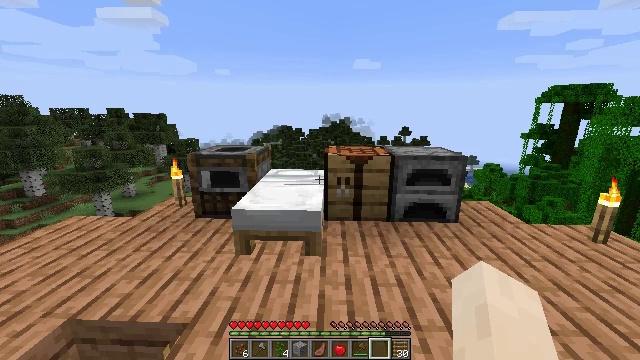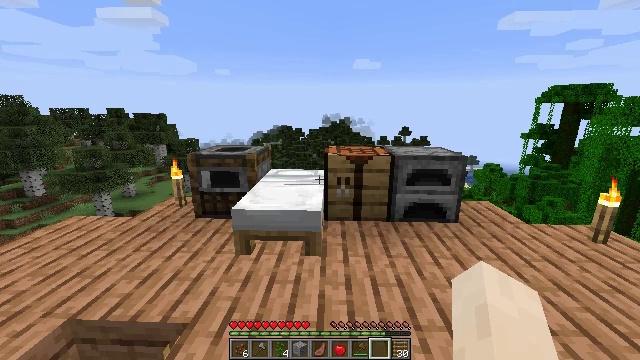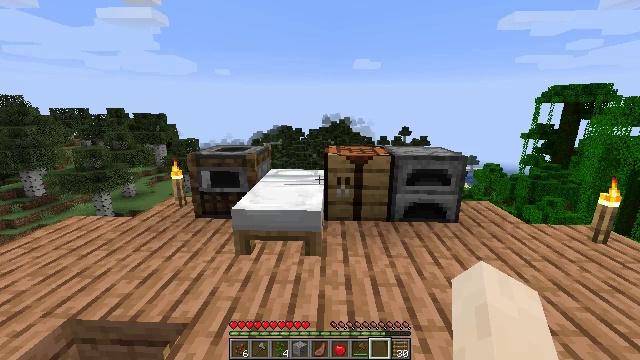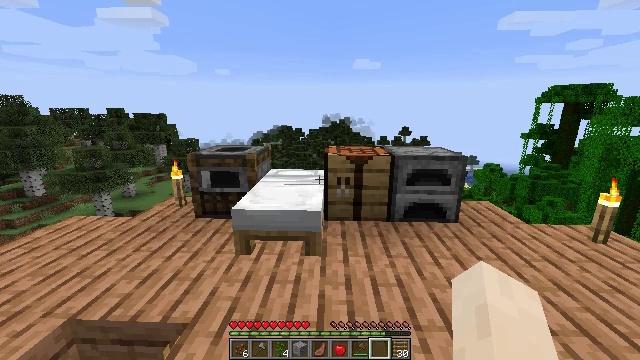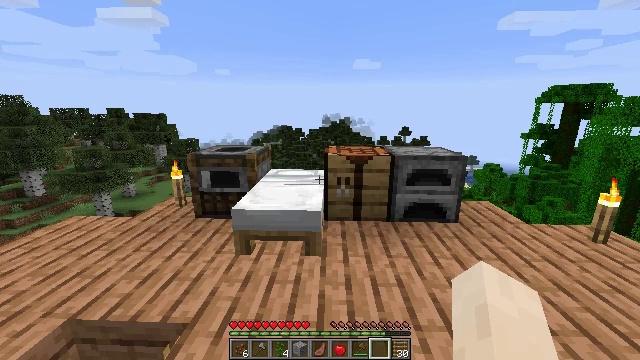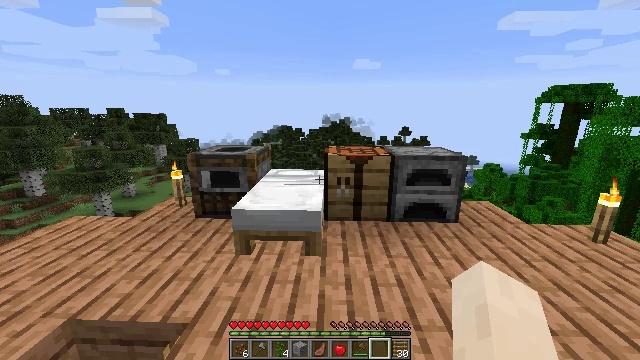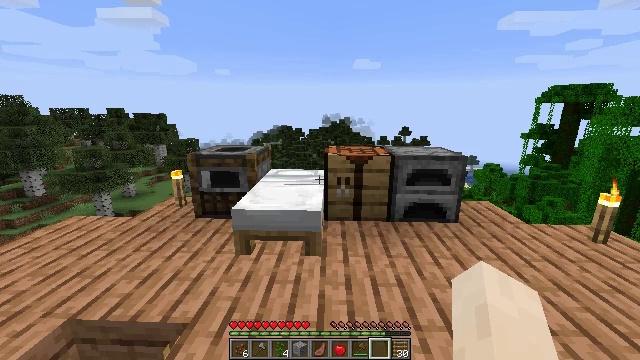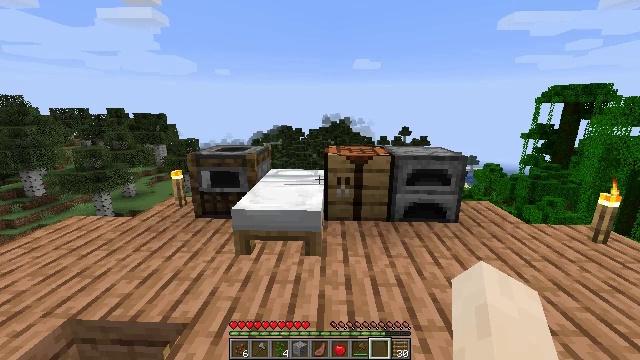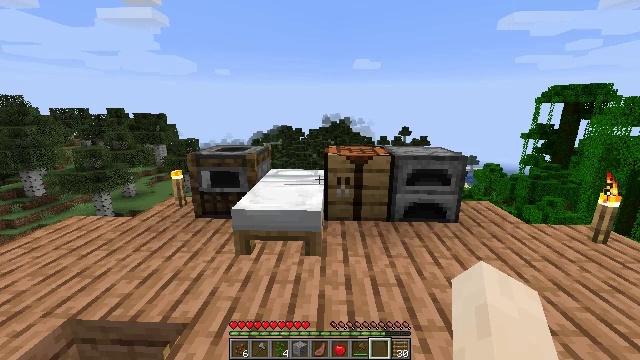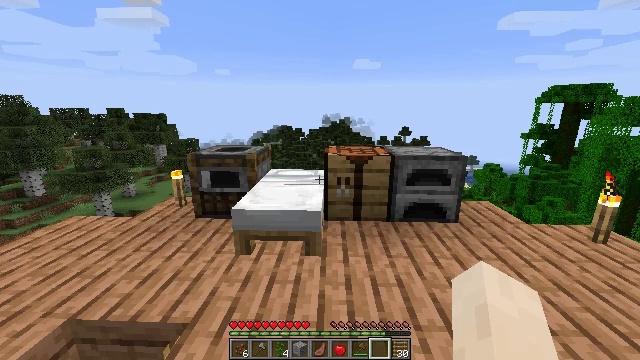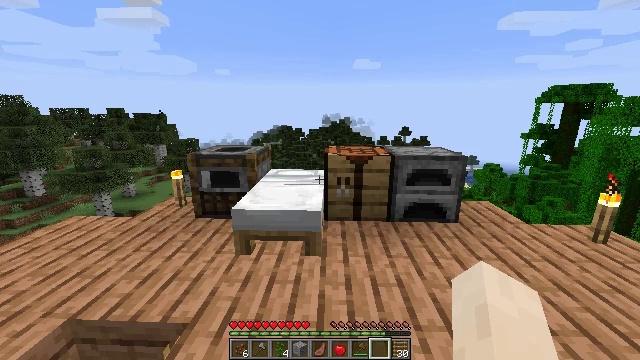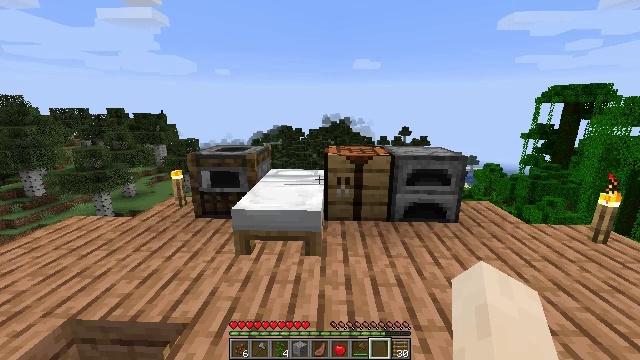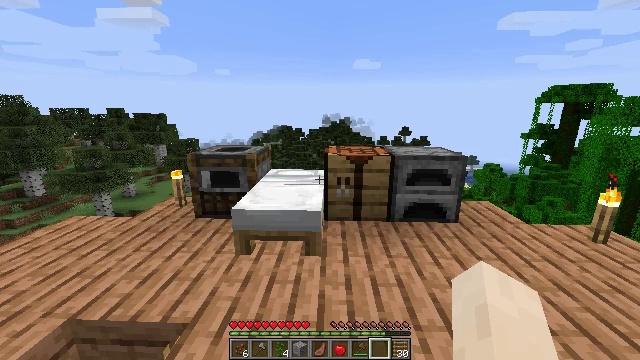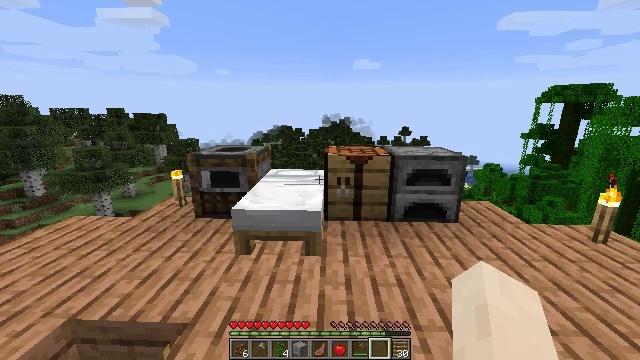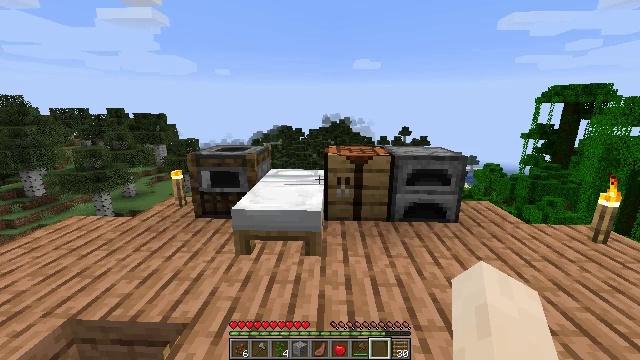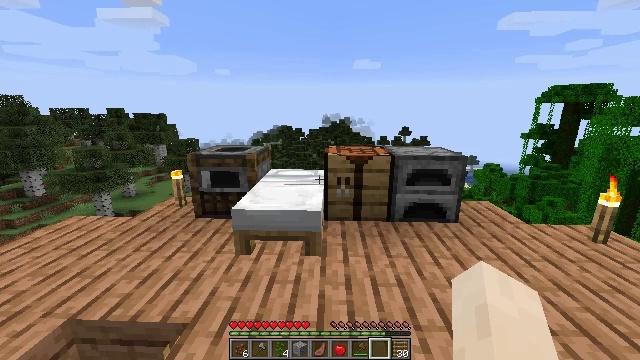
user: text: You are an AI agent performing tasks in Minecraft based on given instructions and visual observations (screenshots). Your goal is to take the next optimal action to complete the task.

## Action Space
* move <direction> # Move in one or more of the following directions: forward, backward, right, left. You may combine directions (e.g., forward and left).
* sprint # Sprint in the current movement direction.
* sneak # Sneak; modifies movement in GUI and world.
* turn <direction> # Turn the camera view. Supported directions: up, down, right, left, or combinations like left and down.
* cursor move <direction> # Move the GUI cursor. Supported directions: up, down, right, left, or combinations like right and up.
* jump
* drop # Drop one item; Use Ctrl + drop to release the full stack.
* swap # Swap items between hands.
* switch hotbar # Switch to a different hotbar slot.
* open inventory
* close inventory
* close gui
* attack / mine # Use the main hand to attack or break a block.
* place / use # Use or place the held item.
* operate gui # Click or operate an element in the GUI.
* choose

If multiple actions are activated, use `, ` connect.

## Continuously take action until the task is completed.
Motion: motion action
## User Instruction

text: Use the crafting table to craft sugar.
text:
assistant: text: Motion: no_op
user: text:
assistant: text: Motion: no_op
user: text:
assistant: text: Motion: no_op
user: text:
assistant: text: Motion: no_op
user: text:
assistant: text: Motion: no_op
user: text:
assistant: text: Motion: no_op
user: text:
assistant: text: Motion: no_op
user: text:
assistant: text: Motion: no_op
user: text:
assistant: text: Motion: no_op
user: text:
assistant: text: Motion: no_op
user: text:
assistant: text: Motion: no_op
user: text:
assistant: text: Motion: no_op
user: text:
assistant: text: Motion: no_op
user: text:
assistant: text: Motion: no_op
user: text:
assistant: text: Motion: no_op
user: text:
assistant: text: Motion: no_op
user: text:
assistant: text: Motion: no_op
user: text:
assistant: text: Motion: no_op
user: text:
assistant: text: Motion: turn right
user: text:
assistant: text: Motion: turn right and up
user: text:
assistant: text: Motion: turn up
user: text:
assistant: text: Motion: no_op
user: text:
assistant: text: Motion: no_op
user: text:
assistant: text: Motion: no_op
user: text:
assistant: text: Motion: no_op
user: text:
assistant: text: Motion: turn right and up
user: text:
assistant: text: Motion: turn right and up
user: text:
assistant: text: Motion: turn right
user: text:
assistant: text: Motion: turn right
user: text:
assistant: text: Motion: turn right